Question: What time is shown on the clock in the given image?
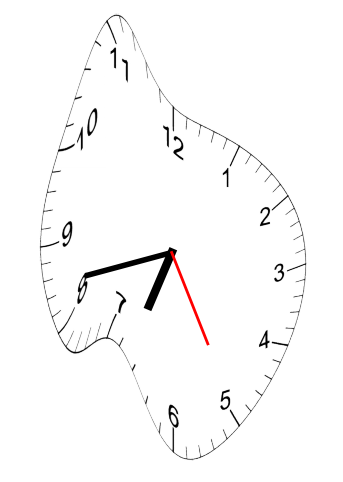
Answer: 06:42:25